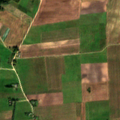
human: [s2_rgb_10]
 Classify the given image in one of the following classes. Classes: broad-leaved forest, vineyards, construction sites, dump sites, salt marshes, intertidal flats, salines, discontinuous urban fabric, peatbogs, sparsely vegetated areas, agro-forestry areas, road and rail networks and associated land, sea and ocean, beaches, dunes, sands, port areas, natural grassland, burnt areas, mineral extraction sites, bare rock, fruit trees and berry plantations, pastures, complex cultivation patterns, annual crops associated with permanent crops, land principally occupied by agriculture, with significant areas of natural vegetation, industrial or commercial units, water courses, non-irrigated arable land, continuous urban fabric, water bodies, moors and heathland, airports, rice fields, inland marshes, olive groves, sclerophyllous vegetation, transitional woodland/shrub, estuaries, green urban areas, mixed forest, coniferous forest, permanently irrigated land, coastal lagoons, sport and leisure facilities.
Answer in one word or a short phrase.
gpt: non-irrigated arable land, land principally occupied by agriculture, with significant areas of natural vegetation, mixed forest